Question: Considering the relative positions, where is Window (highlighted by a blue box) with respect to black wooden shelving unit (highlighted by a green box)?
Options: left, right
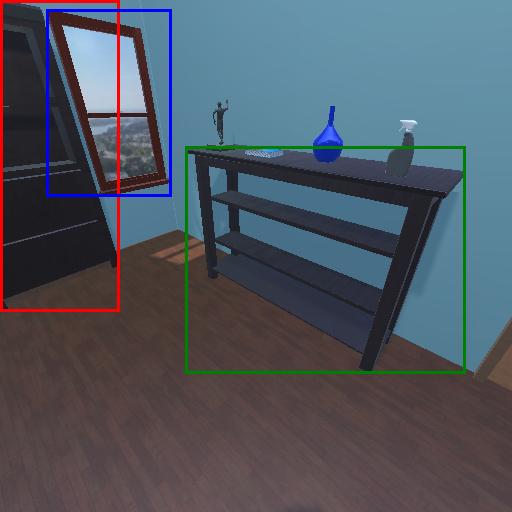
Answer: left